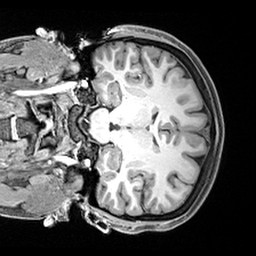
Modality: T1w
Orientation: coronal
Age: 22
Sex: female
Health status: healthy
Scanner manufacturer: siemens
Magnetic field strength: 3 T
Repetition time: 2.4 s
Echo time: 0.00217 s